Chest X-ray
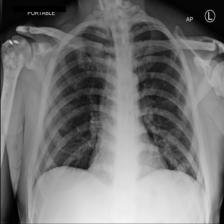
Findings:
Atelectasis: negative
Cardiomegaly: negative
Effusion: negative
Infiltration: negative
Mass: negative
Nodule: negative
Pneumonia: negative
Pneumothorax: negative
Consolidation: negative
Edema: negative
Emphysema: negative
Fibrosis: negative
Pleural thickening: negative
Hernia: negative